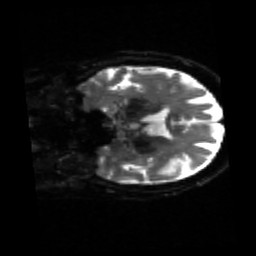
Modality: sbref
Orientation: coronal
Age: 78
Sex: female
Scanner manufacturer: siemens
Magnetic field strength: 3 T
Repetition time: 4.71 s
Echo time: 0.0906 s